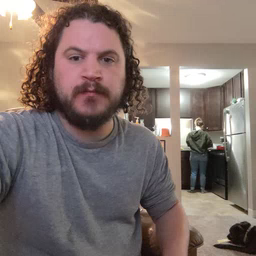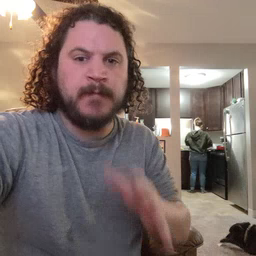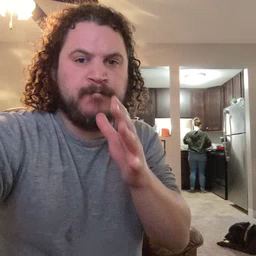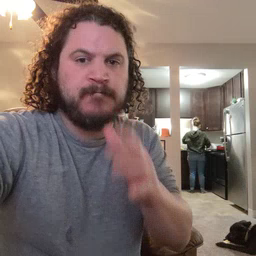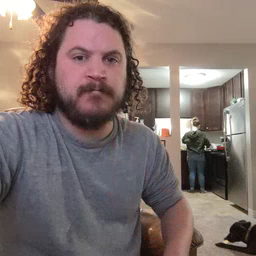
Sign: mom